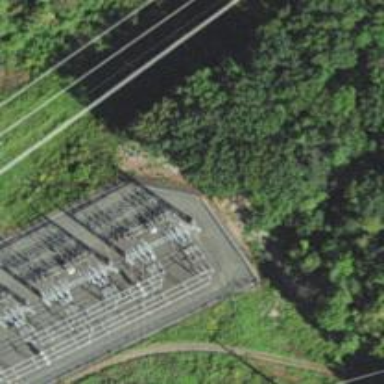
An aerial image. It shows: Switch used for power control.